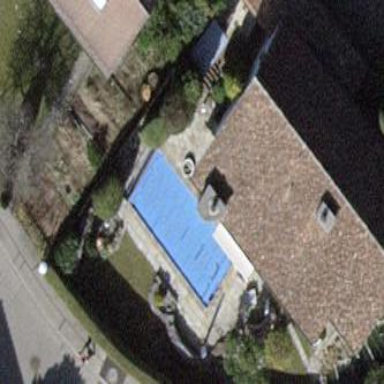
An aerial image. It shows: Swimming pool located in leisure land.